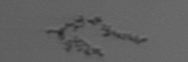
Label: detritus